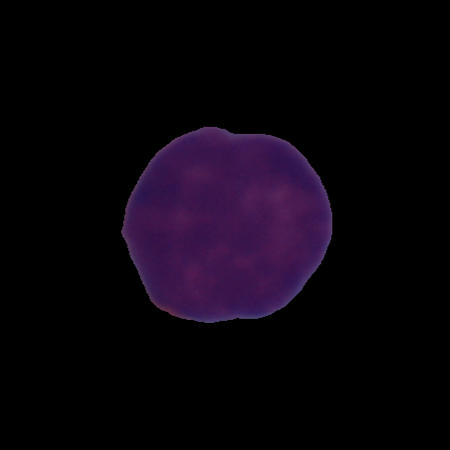
Label: cancer